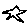
Label: star